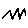
Label: zigzag